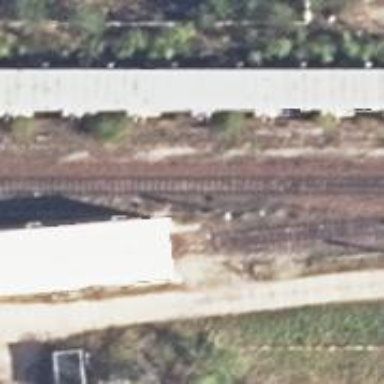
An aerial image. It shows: Railway yard with electrified contact lines. The area has embankment.